Identify the alterations between these two images.
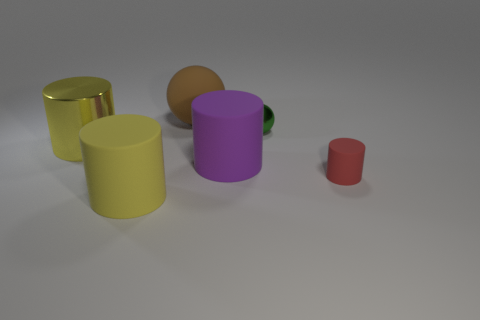
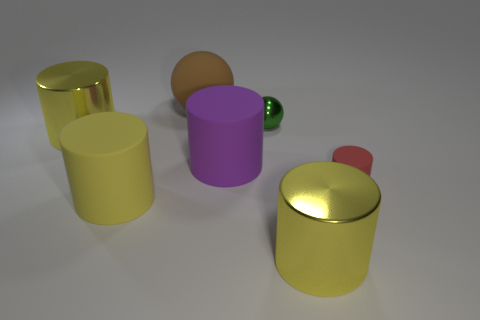
the big yellow metallic cylinder right of the big matte sphere has been added
the large yellow shiny cylinder in front of the tiny red object has been added
the large yellow metal cylinder that is on the right side of the green metal thing has appeared
the large yellow metal cylinder in front of the purple cylinder has appeared